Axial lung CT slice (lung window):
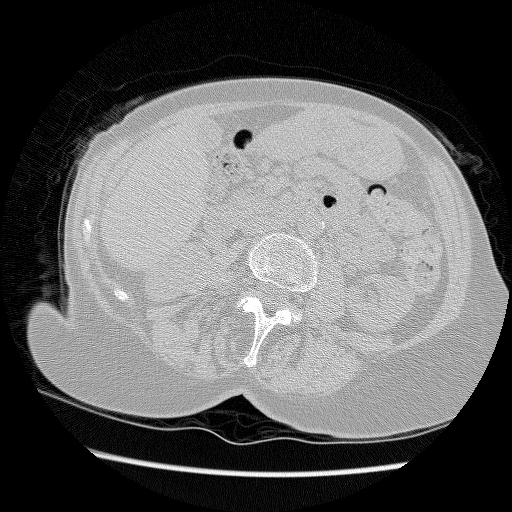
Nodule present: no